Interaction volume radius: 5 \u00c5
Interaction volume height: 25 \u00c5
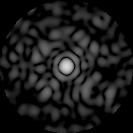
Disorder parameter: 0.8361